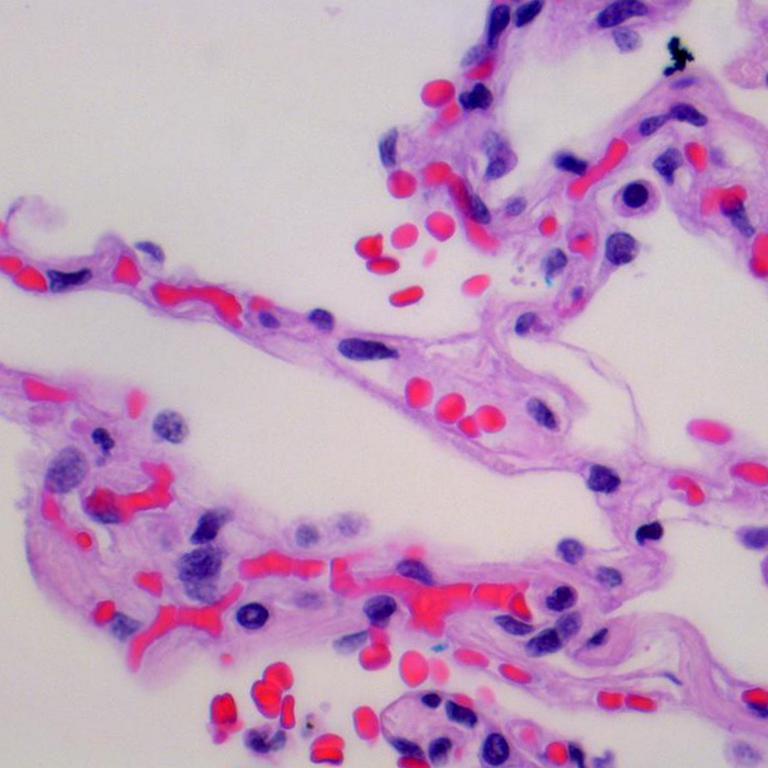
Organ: lung
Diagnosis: benign